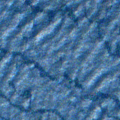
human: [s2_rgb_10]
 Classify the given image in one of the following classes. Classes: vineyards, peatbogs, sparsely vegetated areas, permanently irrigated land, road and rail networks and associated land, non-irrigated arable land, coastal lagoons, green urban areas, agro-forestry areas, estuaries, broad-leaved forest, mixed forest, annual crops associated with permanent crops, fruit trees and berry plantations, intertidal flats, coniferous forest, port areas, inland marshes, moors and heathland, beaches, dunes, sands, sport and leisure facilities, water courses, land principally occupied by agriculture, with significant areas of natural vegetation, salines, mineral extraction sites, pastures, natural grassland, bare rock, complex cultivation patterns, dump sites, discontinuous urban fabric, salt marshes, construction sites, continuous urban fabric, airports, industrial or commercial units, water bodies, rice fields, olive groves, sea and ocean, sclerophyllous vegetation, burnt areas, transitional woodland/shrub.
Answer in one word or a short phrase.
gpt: sea and ocean